Field crop: tomato
Growth stage: 2
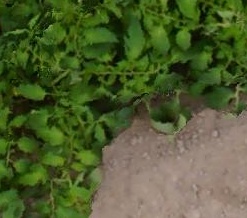
Species: tomato